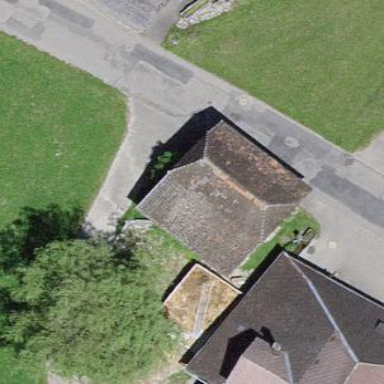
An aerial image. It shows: Rural barn.